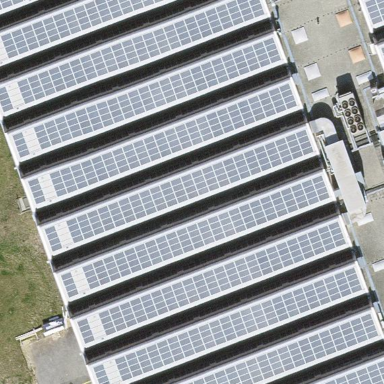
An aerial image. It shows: Solar power generator with photovoltaic panels.